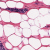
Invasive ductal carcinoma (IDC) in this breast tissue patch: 0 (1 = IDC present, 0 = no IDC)